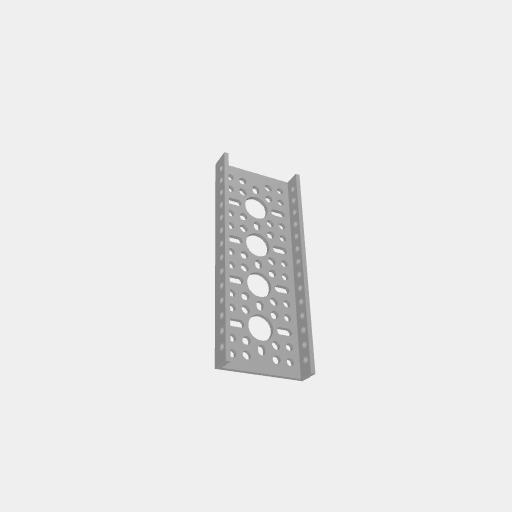
Part: LowSideUChannel4H